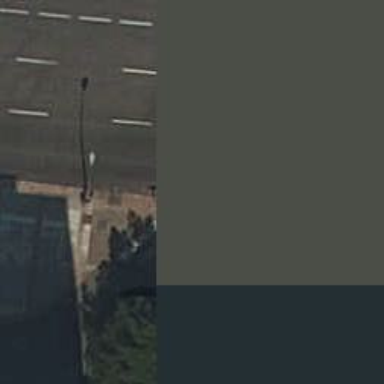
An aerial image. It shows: Sidewalk with ford crossing.